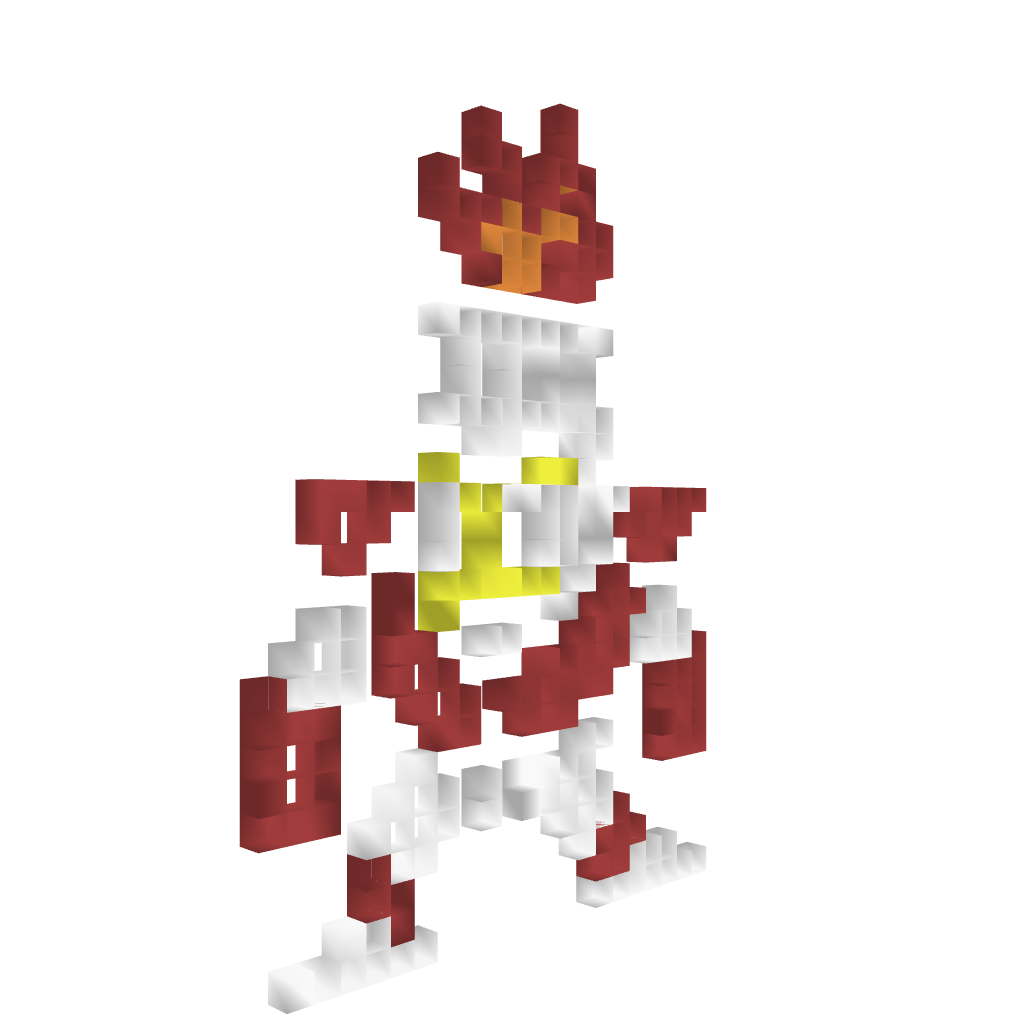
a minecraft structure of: Fireman (ErnieCIII) bad low quality